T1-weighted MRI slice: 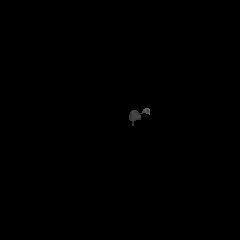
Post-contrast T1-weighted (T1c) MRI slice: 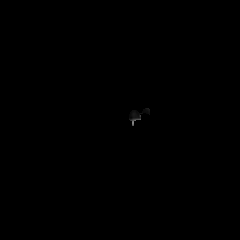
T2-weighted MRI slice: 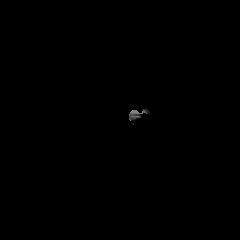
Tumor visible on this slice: no